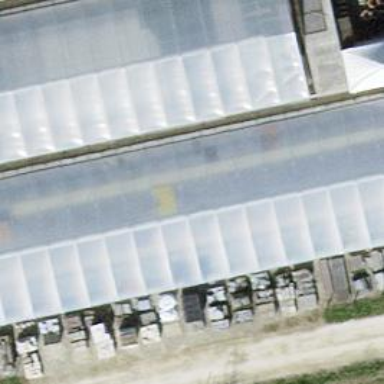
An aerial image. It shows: Greenhouse.